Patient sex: M
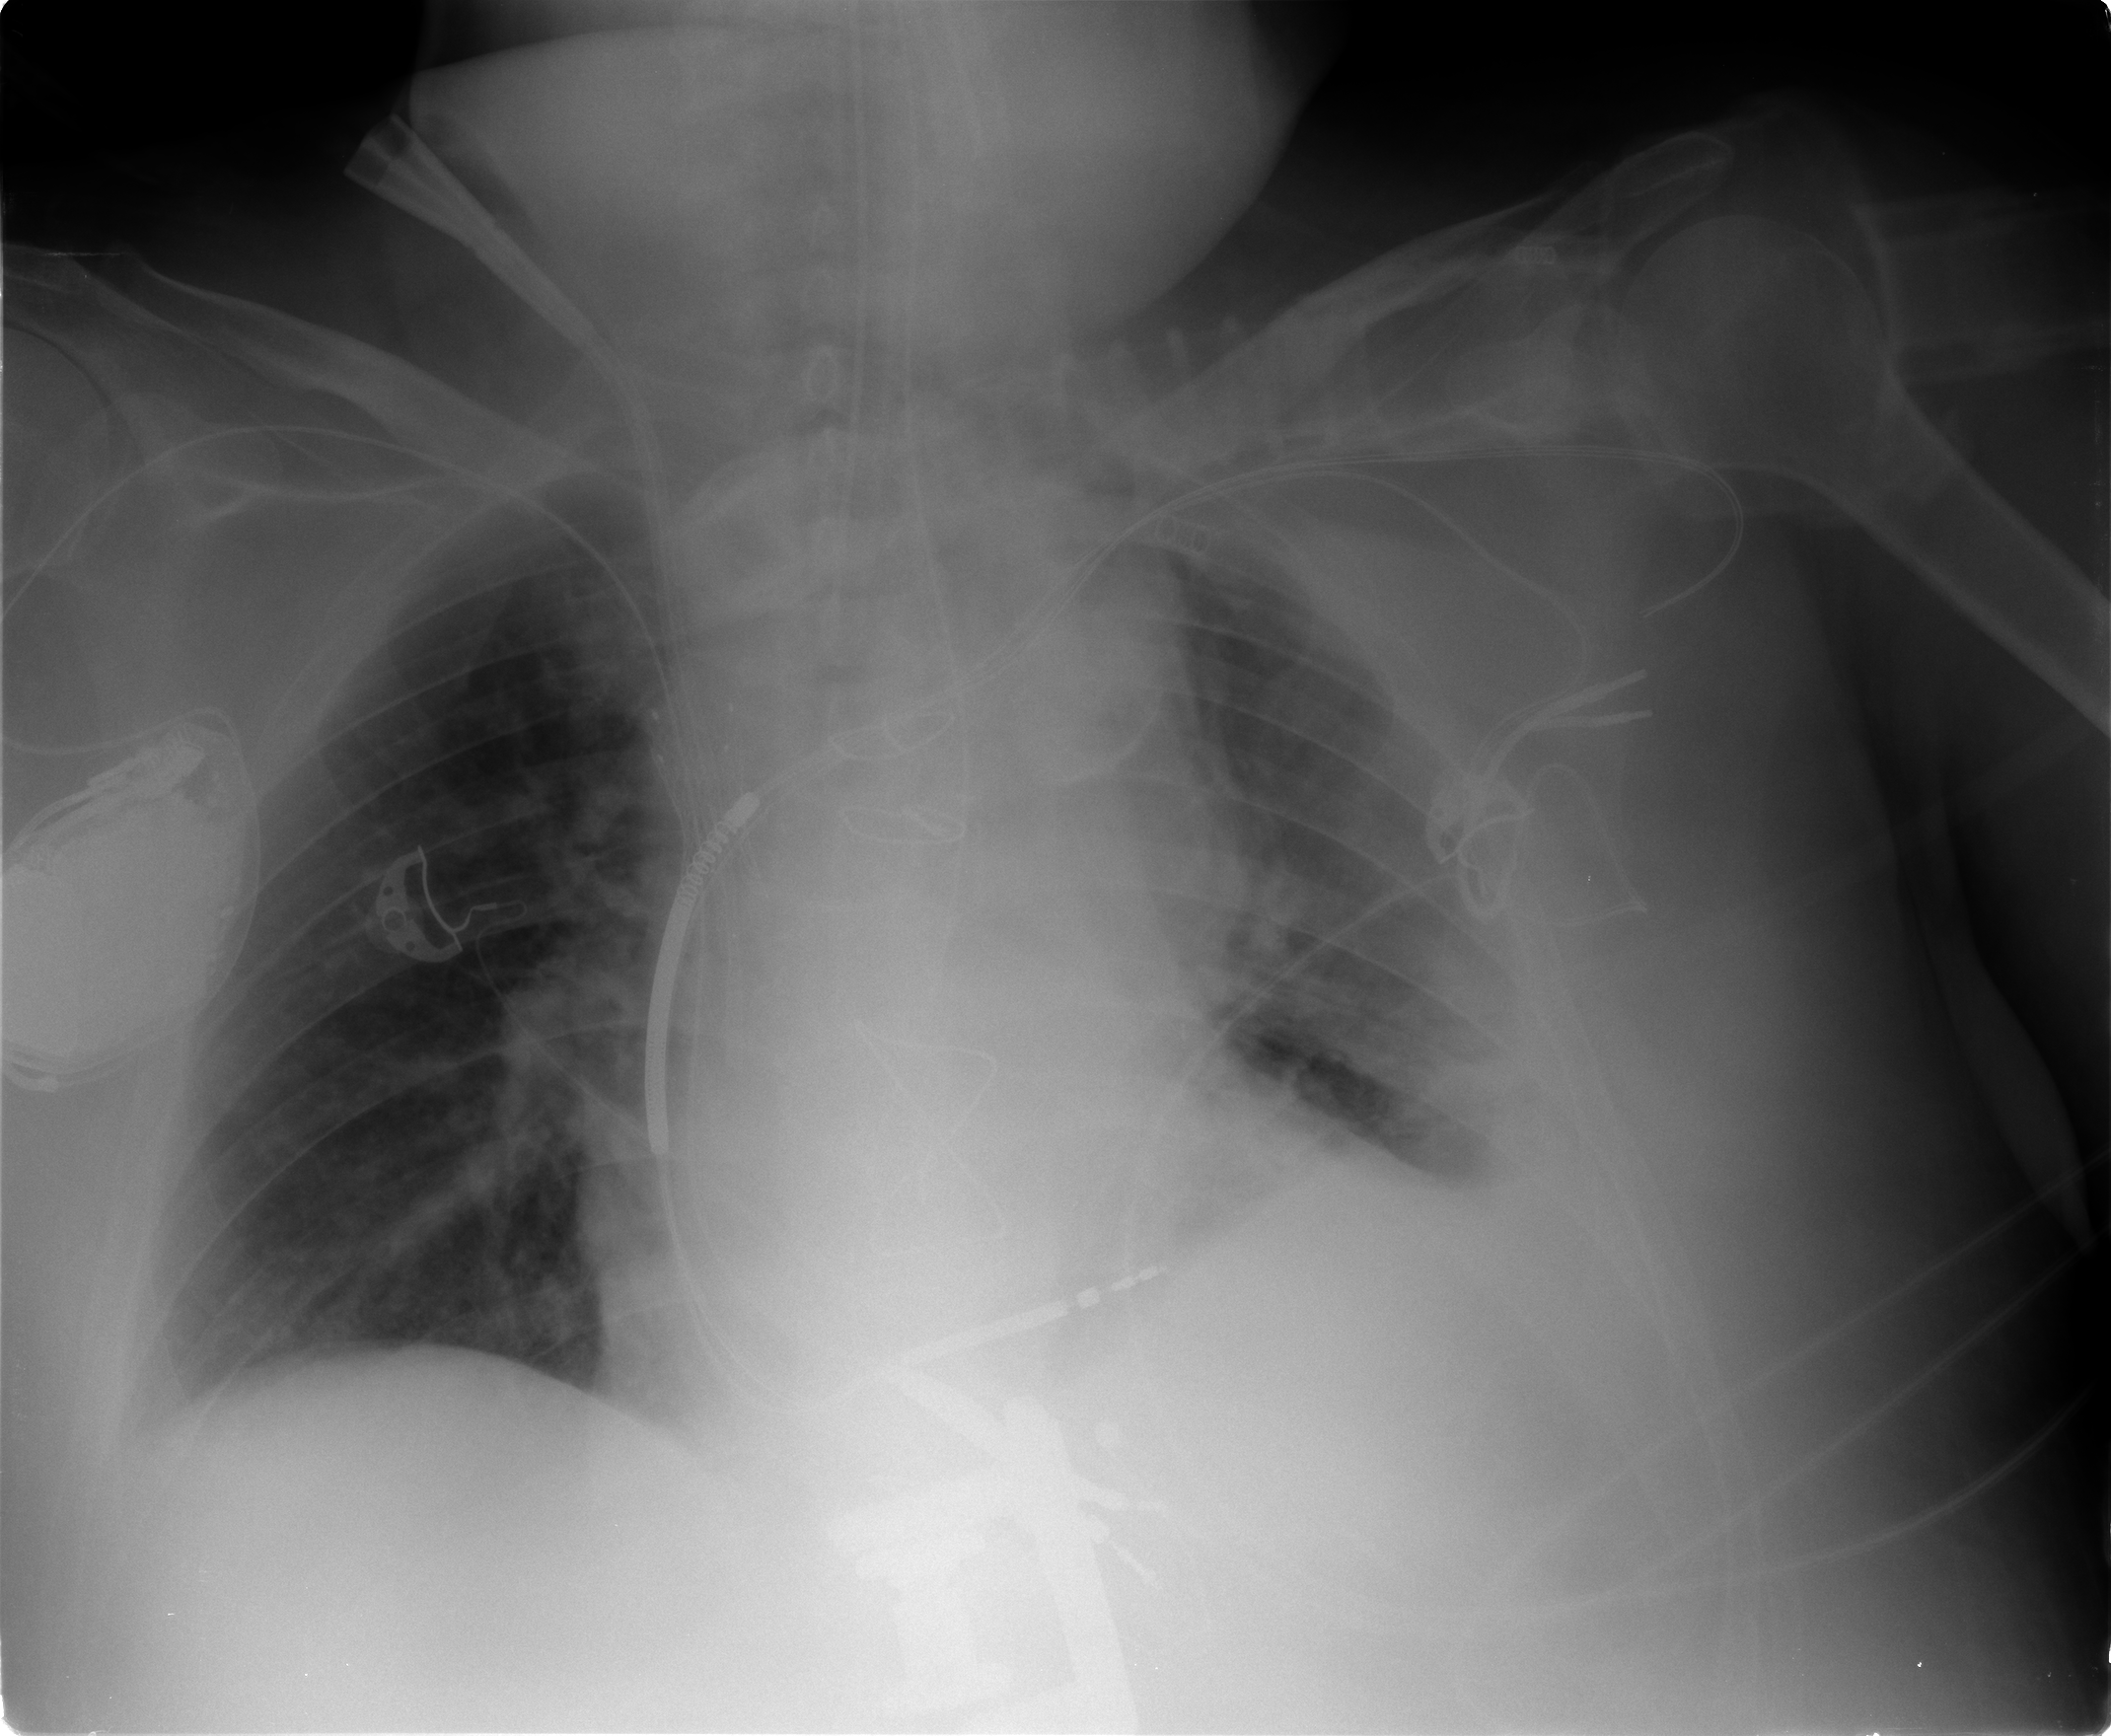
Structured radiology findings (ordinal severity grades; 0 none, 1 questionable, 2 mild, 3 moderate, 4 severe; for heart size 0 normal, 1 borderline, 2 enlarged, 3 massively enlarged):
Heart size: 2
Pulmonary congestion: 2
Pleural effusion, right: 1
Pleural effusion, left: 2
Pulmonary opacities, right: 2
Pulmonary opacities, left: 2
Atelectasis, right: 2
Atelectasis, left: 2